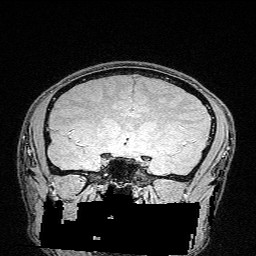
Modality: FLASH
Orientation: sagittal
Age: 26
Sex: male